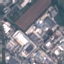
Land use / land cover class: Industrial